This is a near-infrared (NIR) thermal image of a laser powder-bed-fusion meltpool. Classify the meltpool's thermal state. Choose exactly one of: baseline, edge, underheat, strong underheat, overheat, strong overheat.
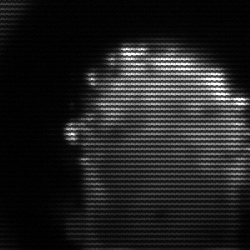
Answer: baseline